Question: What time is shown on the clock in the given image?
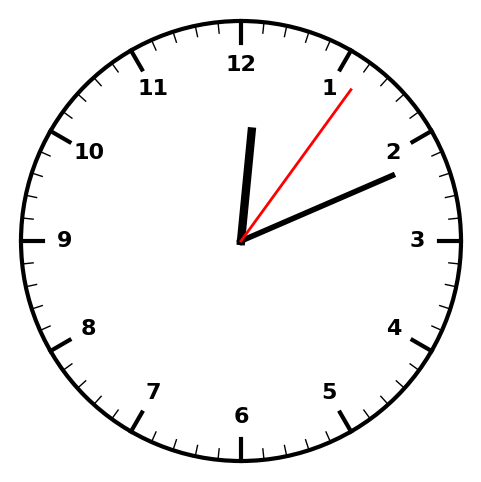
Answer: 12:11:06